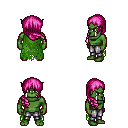
a pixel art fantasy rpg character, male body template, orc, green skin, green tattered cape, metal pants, pink right-swept hairstyle, four views (front, back, left, right), 2x2 character sprite sheet, small pixel art, hard edges, no anti-aliasing